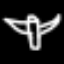
Label: airplane